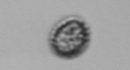
Label: Pseudochattonella_farcimen